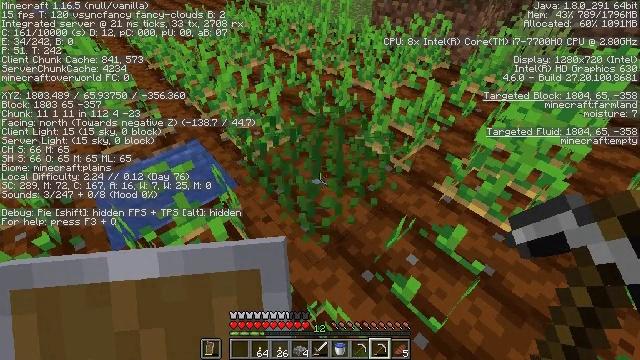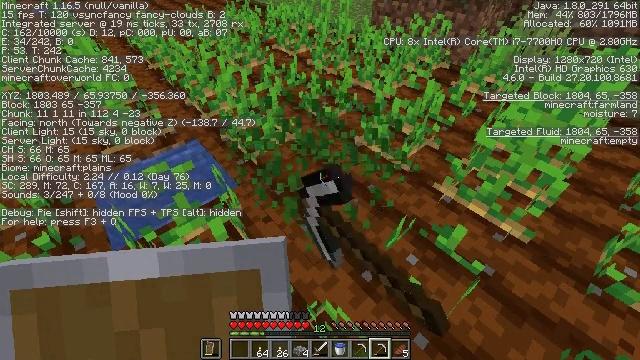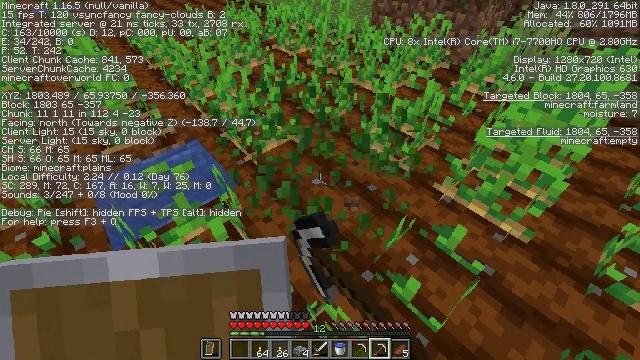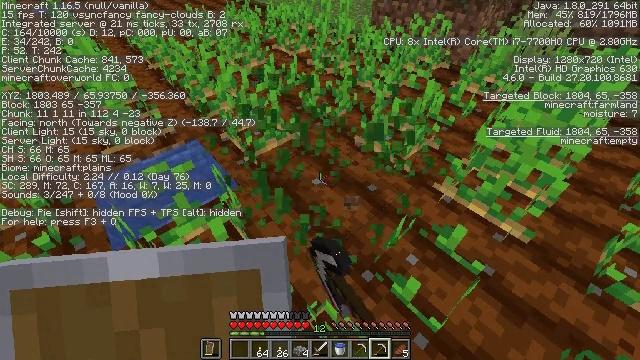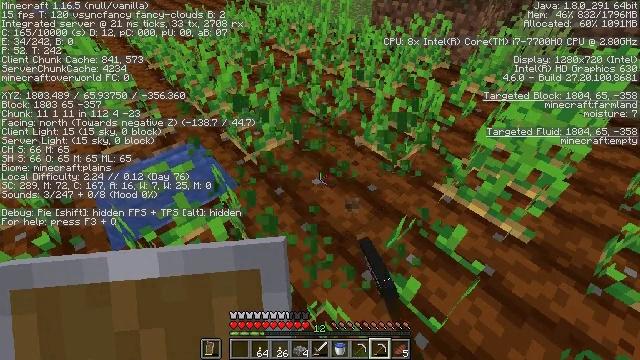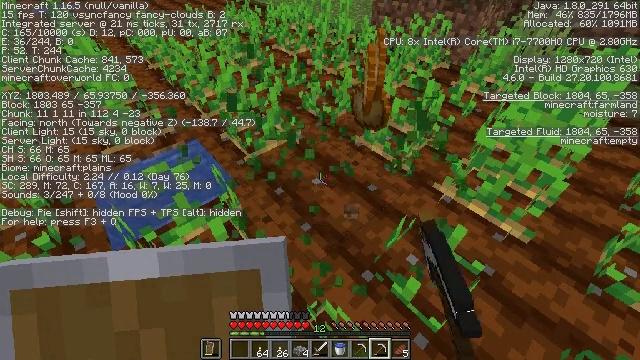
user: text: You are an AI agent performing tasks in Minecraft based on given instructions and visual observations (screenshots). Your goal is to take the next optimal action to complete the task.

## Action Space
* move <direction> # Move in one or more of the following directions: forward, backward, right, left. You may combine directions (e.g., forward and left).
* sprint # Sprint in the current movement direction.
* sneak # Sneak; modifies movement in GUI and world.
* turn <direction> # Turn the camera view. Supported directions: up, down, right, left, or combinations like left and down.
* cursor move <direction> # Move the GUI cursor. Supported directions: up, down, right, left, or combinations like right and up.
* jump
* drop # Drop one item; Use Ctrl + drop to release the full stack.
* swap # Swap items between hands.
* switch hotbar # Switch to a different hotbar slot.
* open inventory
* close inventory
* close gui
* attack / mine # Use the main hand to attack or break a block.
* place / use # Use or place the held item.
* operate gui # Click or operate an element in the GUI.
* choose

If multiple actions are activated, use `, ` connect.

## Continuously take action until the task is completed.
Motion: motion action
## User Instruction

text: Dig up potatoes from the soil.
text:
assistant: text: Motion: attack / mine
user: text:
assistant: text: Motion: no_op
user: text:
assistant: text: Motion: no_op
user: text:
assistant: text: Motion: no_op
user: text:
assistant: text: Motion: no_op
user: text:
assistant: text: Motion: no_op